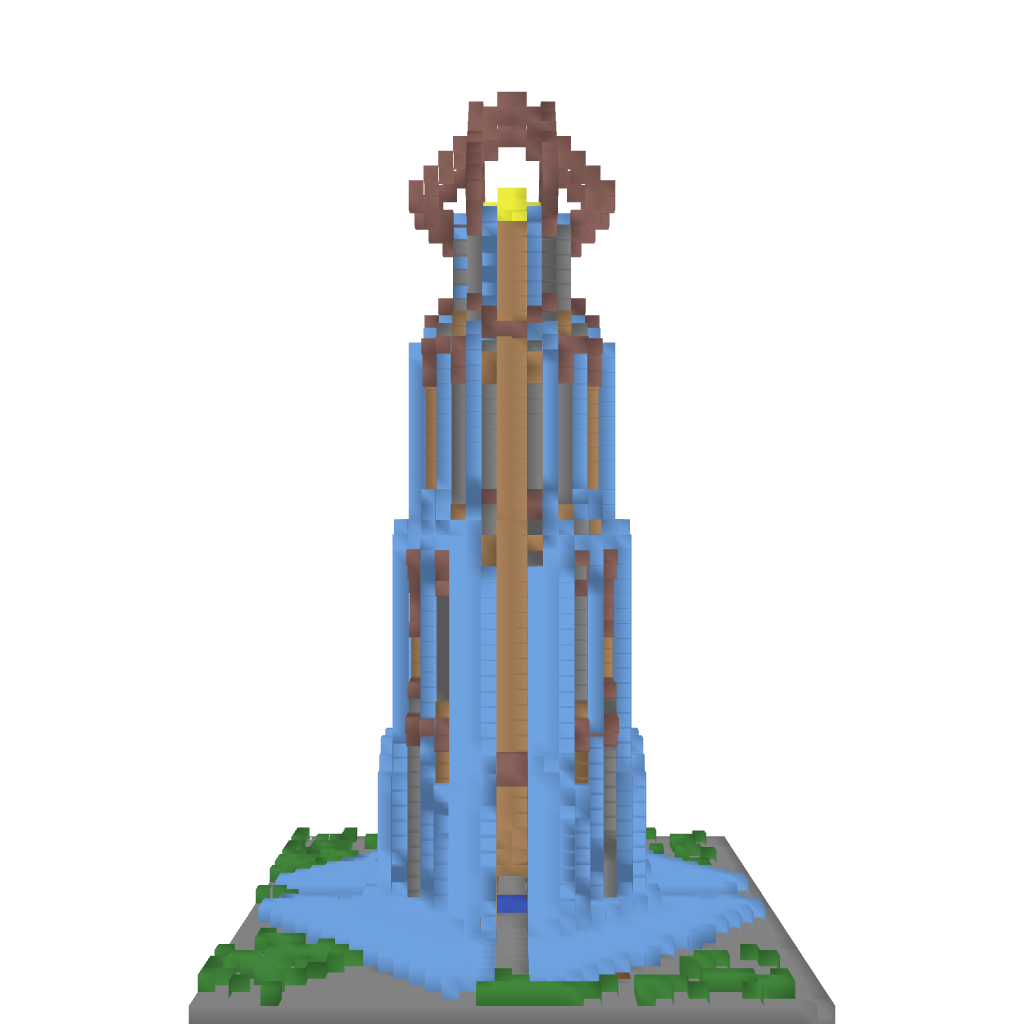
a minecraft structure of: Water Tower by iEdgy good quality